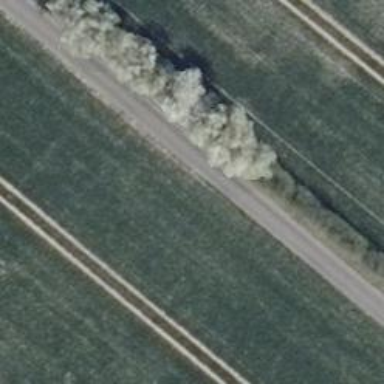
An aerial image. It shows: Unclassified road with asphalt surface.